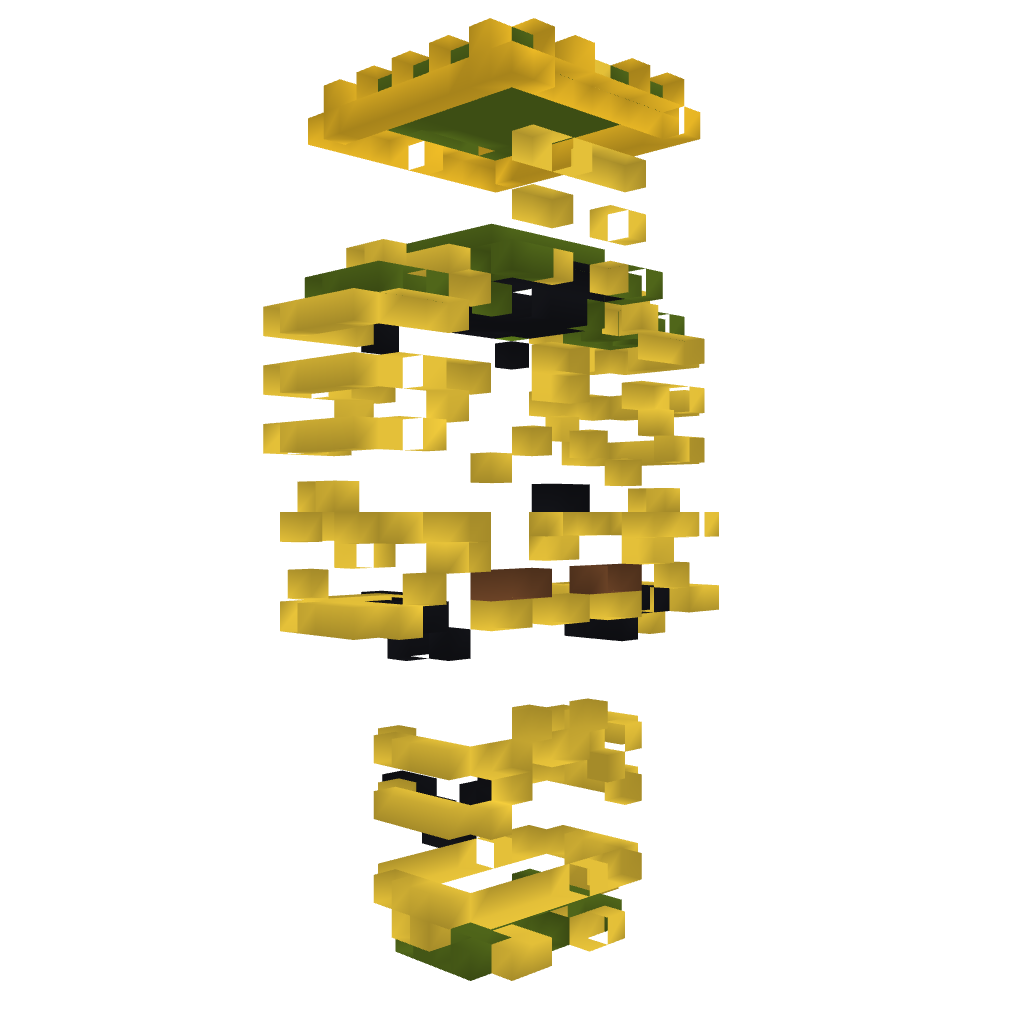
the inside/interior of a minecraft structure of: BossModz8 Statue